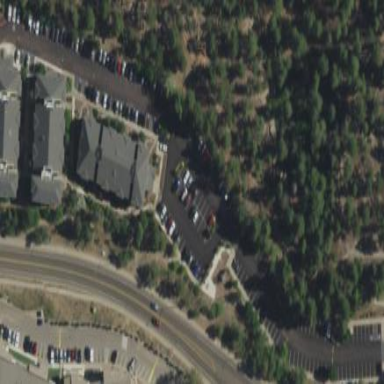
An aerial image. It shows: Street side parking area.